Question: I'm trying to create a custom model for registration and want it to save all the form info into database. It worked when i used User model but User model is auto generated model and i don't want to rewrite it every time i decide to make changes. So now when i did this custom Register model inherit from User model i getting this error when i try to register new user.
here is my Register model:
'''
using System;
using System.Collections.Generic;
using System.ComponentModel.DataAnnotations;
using System.ComponentModel.DataAnnotations.Schema;
using System.Linq;
using System.Web;
using CreckJackMVC;
namespace CreckJackMVC.Models
{
public class Register : User
{
[Key, DatabaseGenerated(DatabaseGeneratedOption.Identity)]//Important for auto User Increment
new public decimal cj_user_id { get; protected set; }
[Required(ErrorMessage = "please provide full name", AllowEmptyStrings = false)]
new public string cj_user_name { get; set; }
[Required(ErrorMessage = "please provide your email", AllowEmptyStrings = false)]
<URL>$",
ErrorMessage = "please enter valid email")]
new public string email { get; set; }
[Required(ErrorMessage = "please provide password", AllowEmptyStrings = false)]
[DataType(System.ComponentModel.DataAnnotations.DataType.Password)]
[StringLength(50, MinimumLength = 8, ErrorMessage = "password must be 8 char long")]
new public string user_pass { get; set; }
[System.Web.Mvc.CompareAttribute("user_pass", ErrorMessage = "confirm password does not match")]
[DataType(System.ComponentModel.DataAnnotations.DataType.Password)]
new public string confirm_user_pass { get; set; }
}
}
'''
here is my Controller:
'''
public ActionResult Register(CreckJackMVC.Models.Register U)
{
if (ModelState.IsValid)
{
using (CreckJackLiveEntities dc = new CreckJackLiveEntities())
{
//you should check duplicate registration here
dc.Users.Add(U);
dc.SaveChanges();
ModelState.Clear();
U = null;
ViewBag.Message = "Registration successful! Welcome to CreakJack! ";
}
}
return View(U);
}
'''
here is error msg:

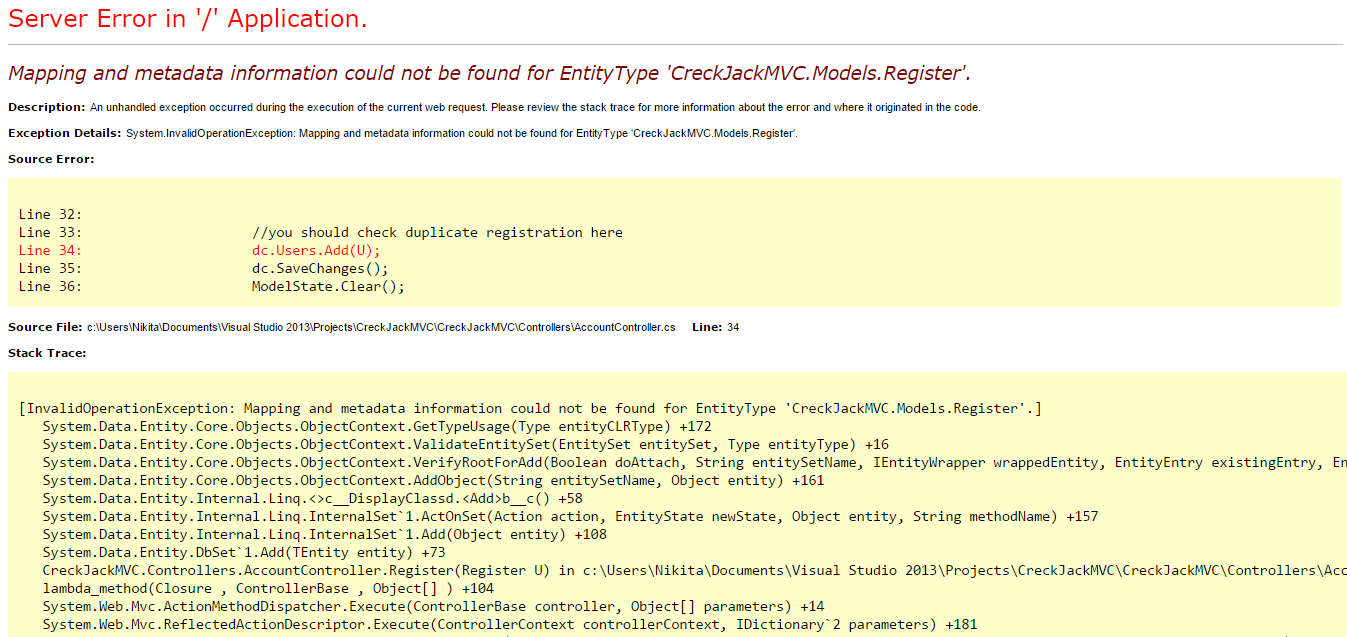
Answer: You 'Register' model should not inherit from 'User'. Instead you need a view model representing what you want to display/edit in the view (see also <URL>
'''
public class Register
{
[Required(ErrorMessage = "please provide full name")]
public string UserName { get; set; }
[Required(ErrorMessage = "please provide your email")]
[EmailAddress(ErrorMessage = "please enter valid email")]'
public string email { get; set; }
[Required(ErrorMessage = "please provide password")]
[DataType(DataType.Password)]
[StringLength(50, MinimumLength = 8, ErrorMessage = "password must be 8 char long")]
public string Password { get; set; }
[CompareAttribute("Password", ErrorMessage = "confirm password does not match")]
[DataType(System.ComponentModel.DataAnnotations.DataType.Password)]
public string ConfirmPassword { get; set; }
}
'''
Then in your controller
'''
[HttpPost
public ActionResult Register(Register model)
{
if (!ModelState.IsValid)
{
return View(model);
}
User user = new User()
{
UserName = model.UserName,
Password = model.Password
}
// Save the user
// Redirect to another view (e.g. the home page) - NOT return the view
}
'''
Side notes:
1. Using AllowEmptyStrings = false is unnecessary since false is the default value
2. Use [EmailAddress] rather than you custom regular expression (it will generate the correct regular expression) You will probably need additional checks to ensure the email does not already exist (and you can use a [Remote] attribute for client side validation
3. It would appear you are trying to just save the password in the database (in plain text), in which case this is dreadful practice. Passwords need to be hashed (and preferably salted) and the hashed value stored in the database
4. Strongly recommend you follow normal PascalCase naming conventions for your model properties